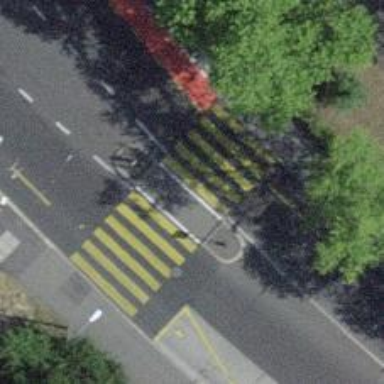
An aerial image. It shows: Kerb barrier.